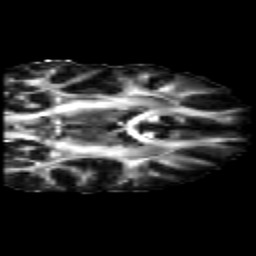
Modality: FA
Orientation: coronal
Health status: healthy
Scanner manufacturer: siemens
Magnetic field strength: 3 T
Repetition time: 10 s
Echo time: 0.092 s